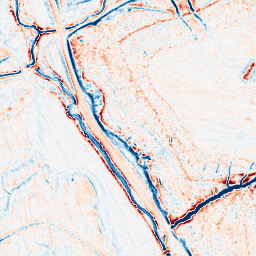
Category: edge_preserving
Decomposition family: anisotropic_diffusion
Decomposition parameters: iterations: 50
kappa: 30
gamma: 0.05
Upsampling method: edge_directed
Upsampling parameters: scale: 2
Upsampling scale: 2